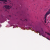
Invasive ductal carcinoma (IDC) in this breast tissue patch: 0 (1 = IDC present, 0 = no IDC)